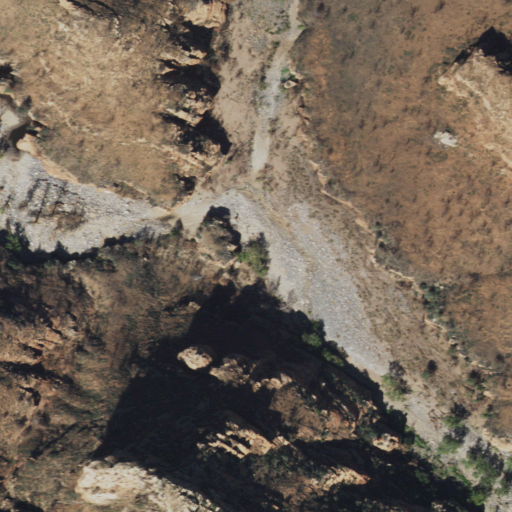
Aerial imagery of valley in Arizona named Tule Canyon containing shrub, grassland, evergreen forest, and woody wetlands